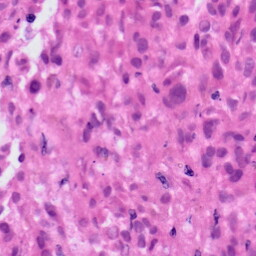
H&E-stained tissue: Skin